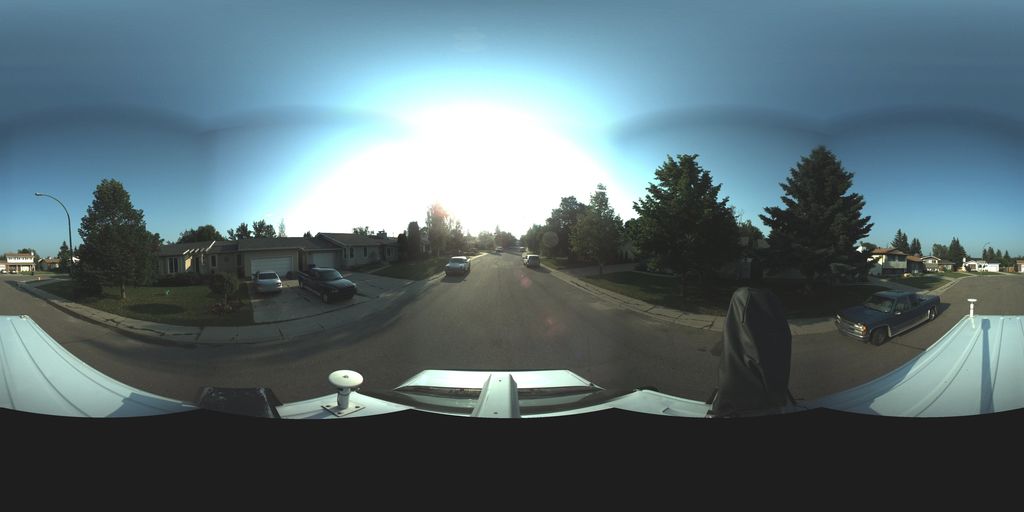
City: saskatoon